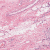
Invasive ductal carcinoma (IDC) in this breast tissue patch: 0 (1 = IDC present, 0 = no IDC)